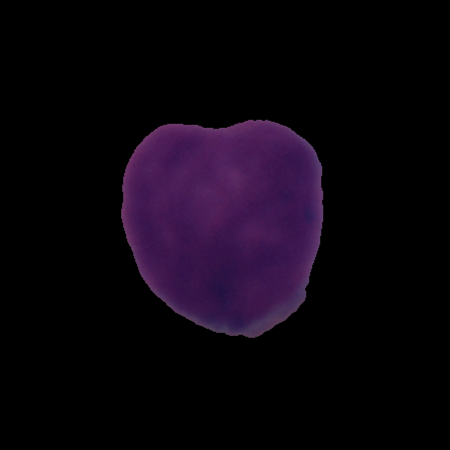
Label: cancer